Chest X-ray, PA view. Patient: 58 years old, sex F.
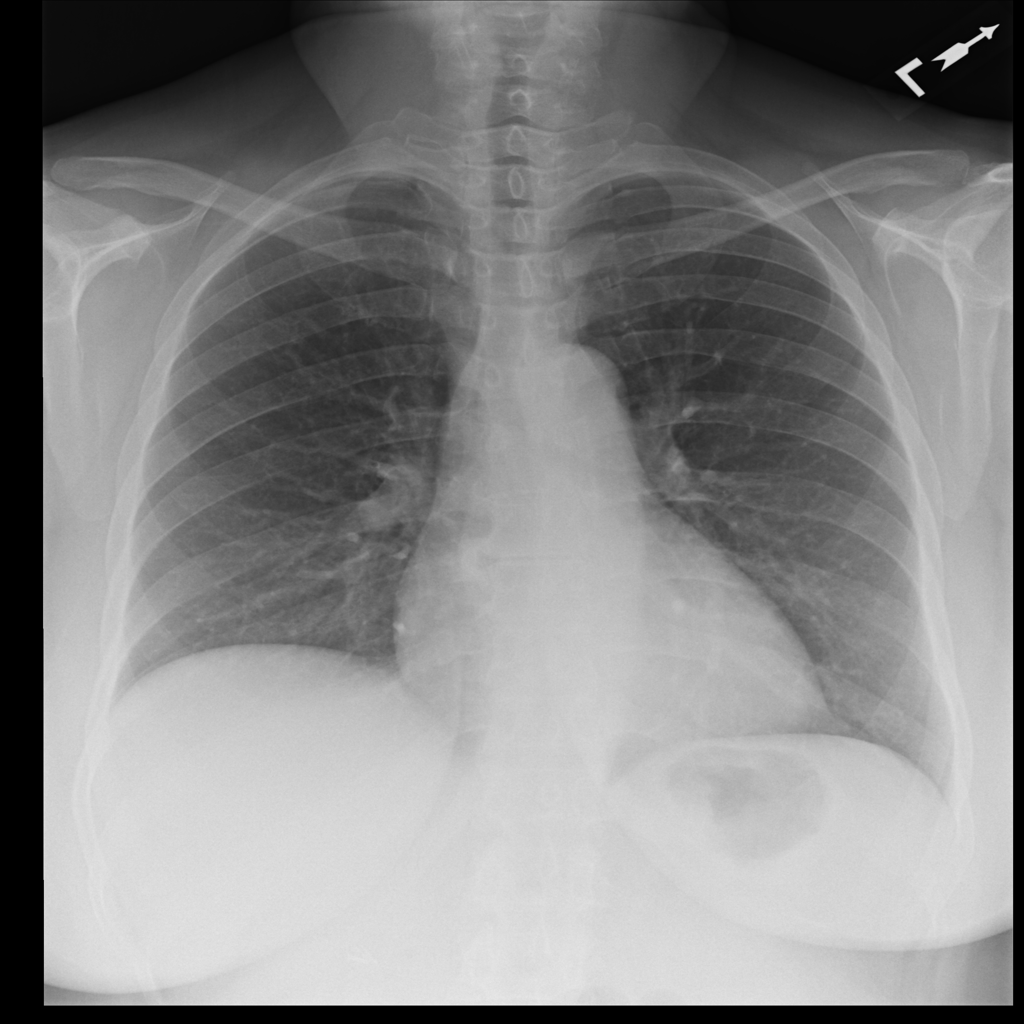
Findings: No Finding